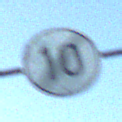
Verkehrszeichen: EndeGeschwindigkeit10
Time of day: MorningAfternoon
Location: Outdoor (Nature)
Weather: Clear
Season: NotSpecified
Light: Natural